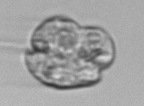
Label: Karenia